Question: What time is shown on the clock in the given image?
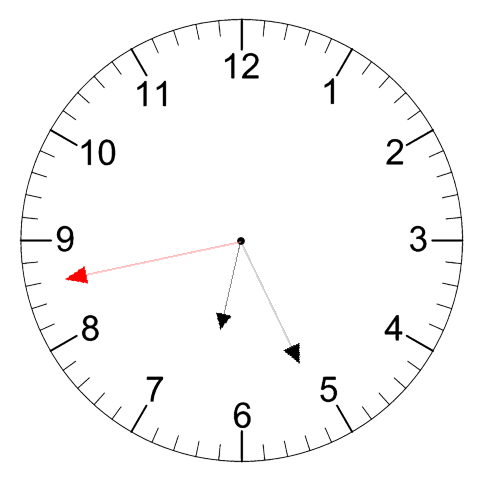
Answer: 06:25:43